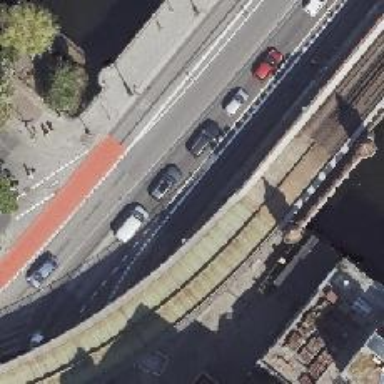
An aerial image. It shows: Traffic monitoring system is in place.